Question: Please help me how to edit command in SAP Crystal report.
When I open Database Expert and rigt click the Command, its show Rename and Properties, not show Edit Command or View Command.

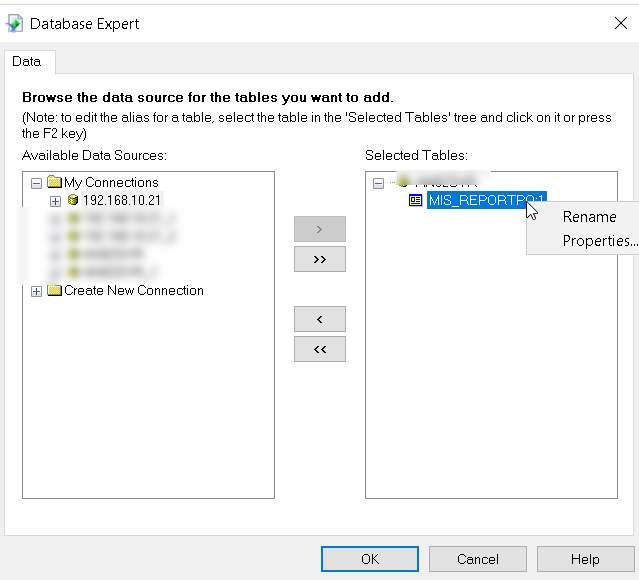
Answer: That is not a command, it is a database object. It seems there is a semicolon at the end of the name so I would say it is a stored procedure.
You will have to edit the object in the database.